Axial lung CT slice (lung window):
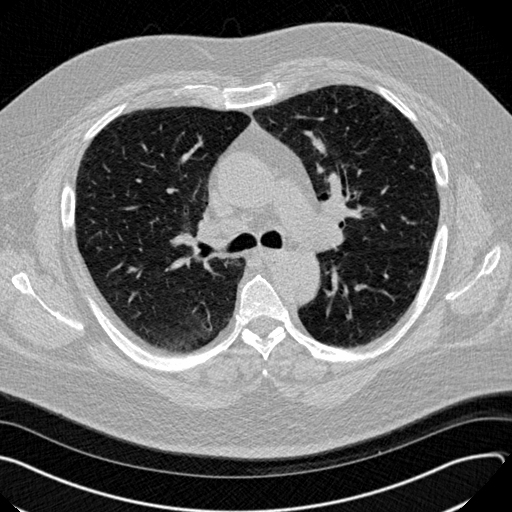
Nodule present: no